Question: I am trying to send data from my MacBook via python to the USB port that my microbit is connected to. my python program transfers the data then by looking on the back of my microbit I see that right next to the USB port a little light is blinking when information is sent so the micro bit is receiving information but the program that I wrote for the microbit won't display the information that has been sent. I have followed a tutorial on how to do this too. something is going wrong I need help!
'''
import serial
import Stock_Web as SW
import time
ser = serial.Serial()
ser.baudrate = 115200
ser.port = "/dev/cu.usbmodem14102"
ser.open()
while True:
i =+ 1
i = str(i)
print('this is time ' + i)
DowPerBytes = str(SW.DowPercent())
DowPerBytes = DowPerBytes.encode()
ser.write(DowPerBytes)
time.sleep(.5)
# data = microbitdata[2:]
# data = data.replace('')
'''
this is my custom module SW:
'''
import requests
from bs4 import BeautifulSoup as soup
def DowPercent():
url = 'https://money.cnn.com/data/markets/'
result = requests.get(url)
src = result.content
Soup = soup(src, 'html.parser')
stock_per_raw = Soup.find('span', class_="ticker-name-change", attrs={"stream": "changePct_599362", "data-ticker-name": "Dow"})
return soup.get_text(stock_per_raw)
'''
and here is the micro bit code:

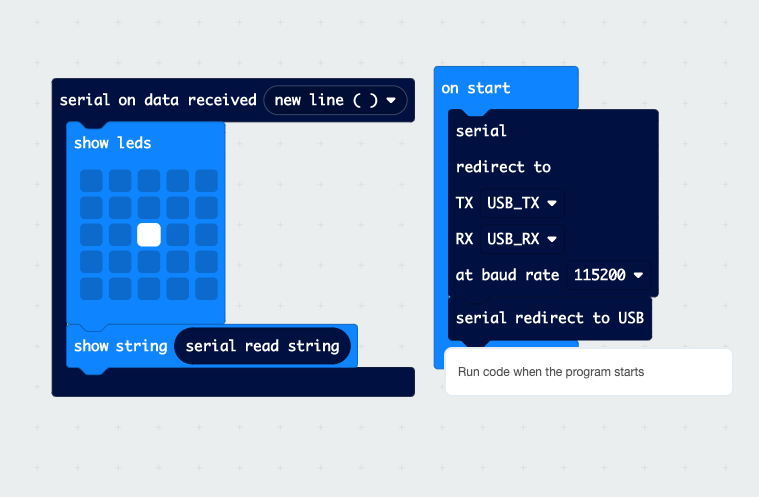
Answer: Please find a working solution below.
This is a screenshot of the blocks that I used:
<URL>
I got the following Python v3.7 code to work on Debian Linux using a microbit running firmware v 253. As the port on which the microbit mounts can change each time it is connected, I wrote the method to identify the port using the VID and PID of the micro:bit. Stock_Web.py was not changed from your example code. I can see e.g. 0.1% scroll across the LEDs.
'''
import logging
import serial
import serial.tools.list_ports as list_ports
import Stock_Web as SW
import time
logging.basicConfig(level=logging.DEBUG, format='%(message)s')
PID_MICROBIT = 516
VID_MICROBIT = 3368
TIMEOUT = 0.1
def find_comport(pid, vid, baud):
''' return a serial port '''
ser_port = serial.Serial(timeout=TIMEOUT)
ser_port.baudrate = baud
ports = list(list_ports.comports())
print('scanning ports')
for p in ports:
logging.debug('port: {}'.format(p))
try:
logging.debug('pid: {} vid: {}'.format(p.pid, p.vid))
except AttributeError:
continue
if (p.pid == pid) and (p.vid == vid):
logging.info('found target device pid: {} vid: {} port: {}'.format(
p.pid, p.vid, p.device))
ser_port.port = str(p.device)
return ser_port
return None
i=0
logging.debug('looking for microbit')
ser_micro = find_comport(PID_MICROBIT, VID_MICROBIT, 115200)
if not ser_micro:
logging.info('microbit not found')
logging.debug('opening and monitoring microbit port')
ser_micro.open()
while True:
i += 1
print
logging.debug('this is time {}'.format(i))
DowPerBytes = str(SW.DowPercent())
logging.debug('{}'.format(DowPerBytes))
DowPerBytes = DowPerBytes.encode()
logging.debug('{}'.format(DowPerBytes))
ser_micro.write(DowPerBytes)
time.sleep(5)
'''
screen output:
'''
looking for microbit
scanning ports
port: /dev/ttyACM3 - "BBC micro:bit CMSIS-DAP" - mbed Serial Port
pid: 516 vid: 3368
found target device pid: 516 vid: 3368 port: /dev/ttyACM3
opening and monitoring microbit port
this is time 1
Starting new HTTPS connection (1): money.cnn.com:443
https://money.cnn.com:443 "GET /data/markets/ HTTP/1.1" 200 29158
0.10%
b'0.10%'
this is time 2
Starting new HTTPS connection (1): money.cnn.com:443
https://money.cnn.com:443 "GET /data/markets/ HTTP/1.1" 200 29158
0.10%
b'0.10%'
this is time 3
'''